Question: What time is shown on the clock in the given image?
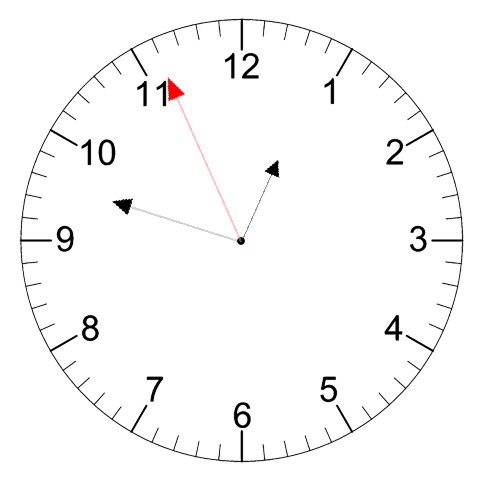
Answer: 12:47:56